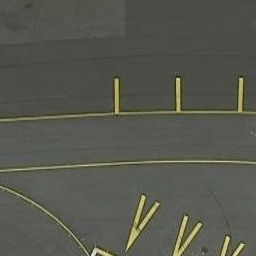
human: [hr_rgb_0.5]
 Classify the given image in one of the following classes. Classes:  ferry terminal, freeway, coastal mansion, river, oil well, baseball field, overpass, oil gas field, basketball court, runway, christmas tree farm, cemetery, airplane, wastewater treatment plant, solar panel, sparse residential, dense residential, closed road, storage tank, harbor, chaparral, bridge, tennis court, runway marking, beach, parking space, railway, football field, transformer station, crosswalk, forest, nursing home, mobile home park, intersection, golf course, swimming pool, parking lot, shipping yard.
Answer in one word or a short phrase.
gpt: runway marking